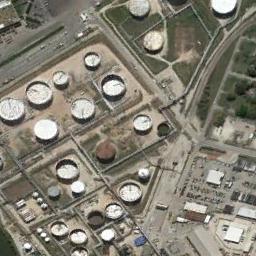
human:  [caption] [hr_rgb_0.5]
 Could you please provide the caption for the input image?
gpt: There are many different sized storage tanks , many buildings and many cars in the factory, And there are large lawns in the factory .

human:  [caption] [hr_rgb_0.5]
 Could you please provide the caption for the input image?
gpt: There are many white storage tanks on the bare land next to the grass .

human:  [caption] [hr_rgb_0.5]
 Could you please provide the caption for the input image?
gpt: More than half of storage tanks have no lids.

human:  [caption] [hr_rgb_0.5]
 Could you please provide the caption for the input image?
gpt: There are many roads around the storage tanks .

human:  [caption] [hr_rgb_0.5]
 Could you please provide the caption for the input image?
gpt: There are many storage tanks and some buildings .